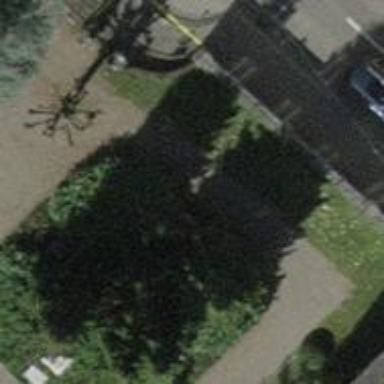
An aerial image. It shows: Historic tomb in the cemetery.